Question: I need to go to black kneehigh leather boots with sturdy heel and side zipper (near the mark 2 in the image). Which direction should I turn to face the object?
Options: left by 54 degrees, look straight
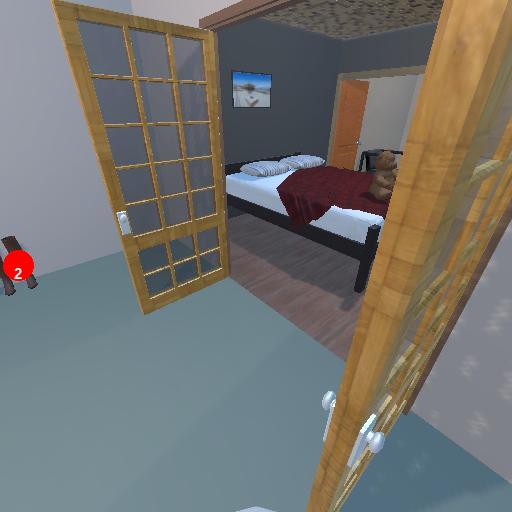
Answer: left by 54 degrees